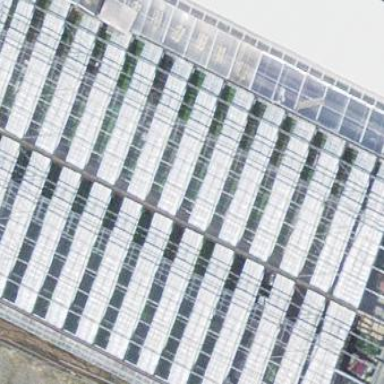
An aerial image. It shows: Area dedicated to greenhouse horticulture.